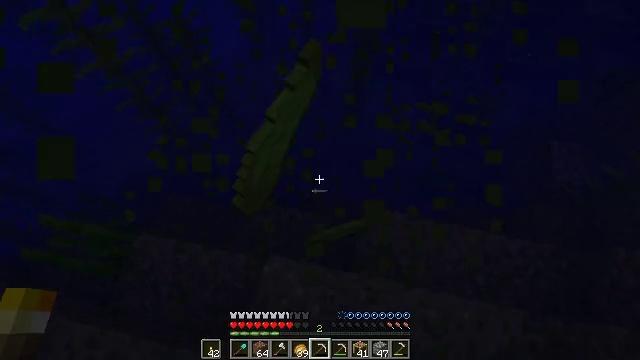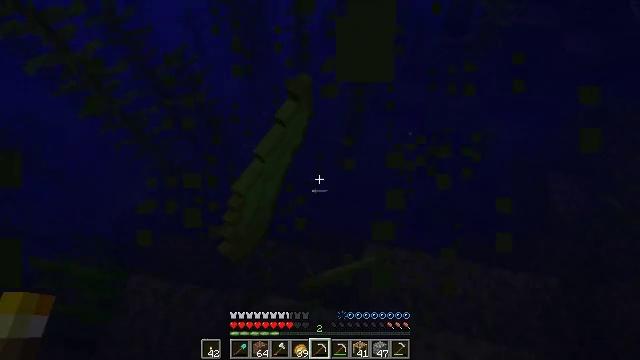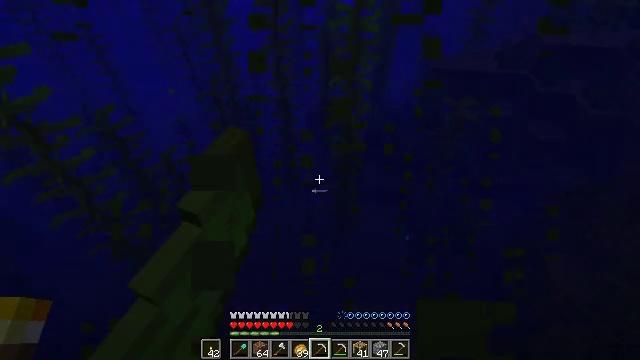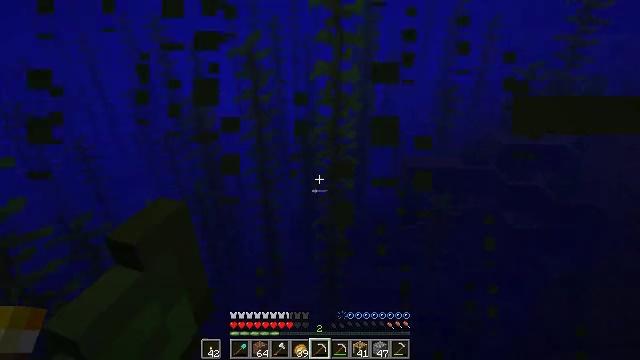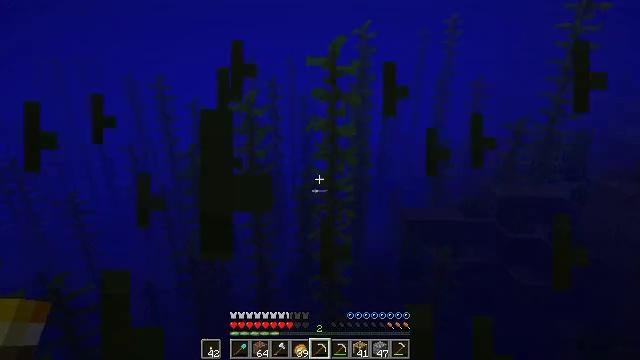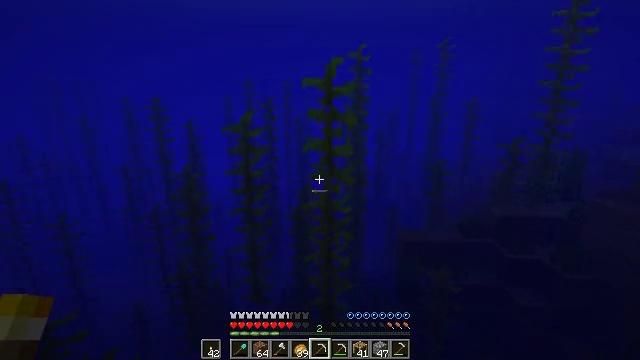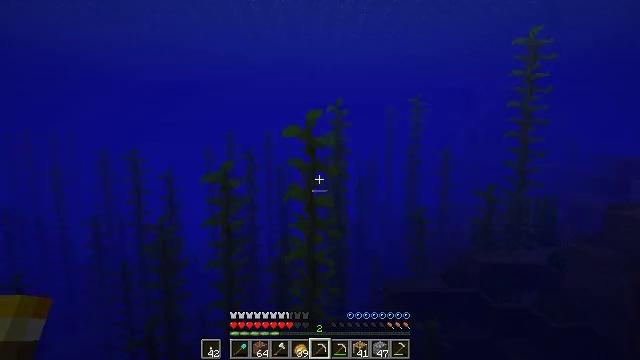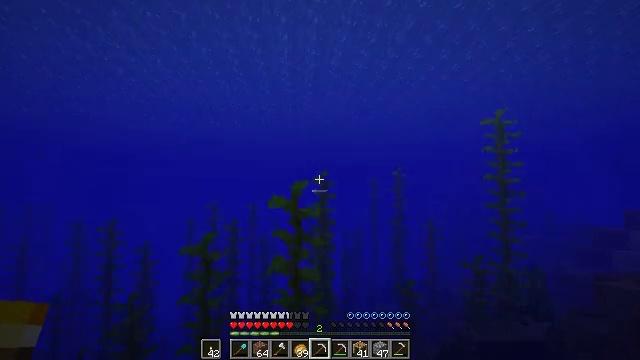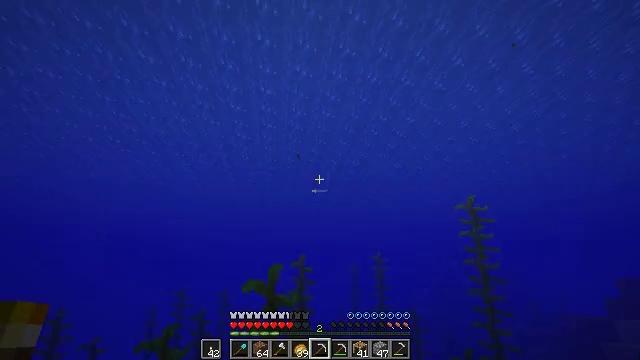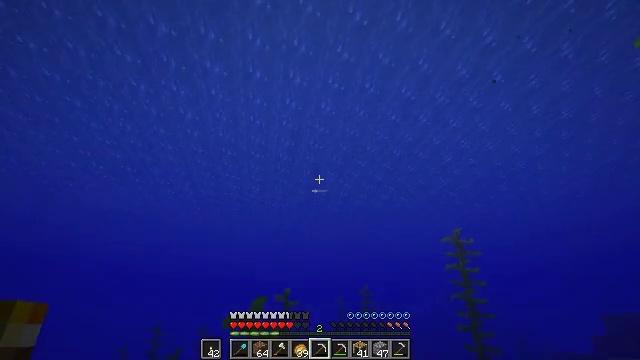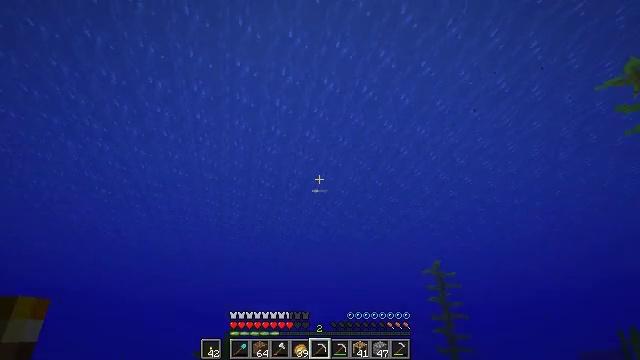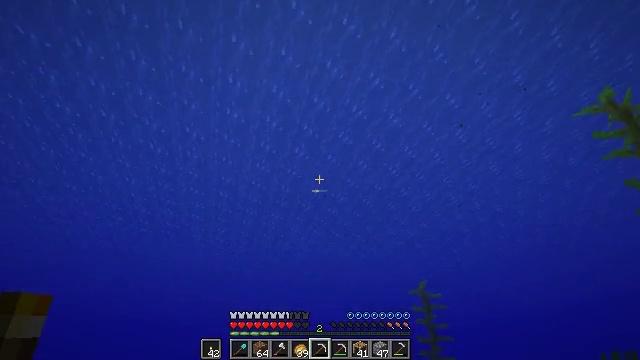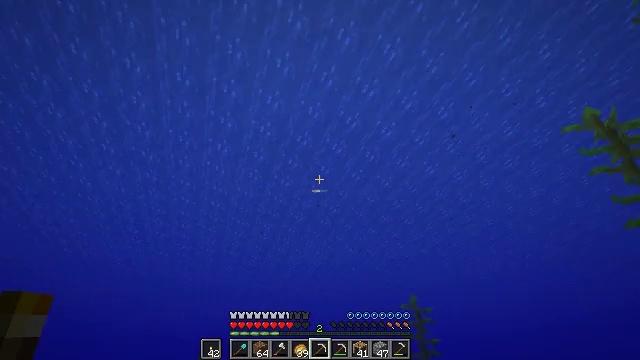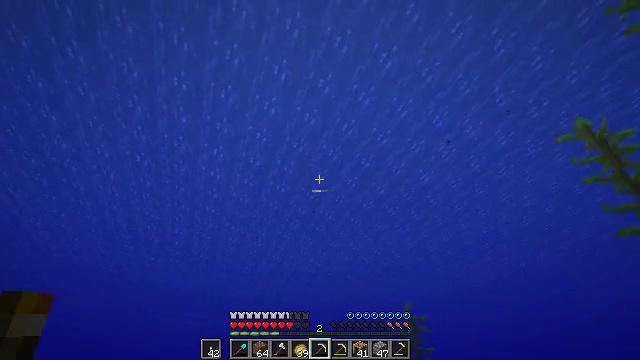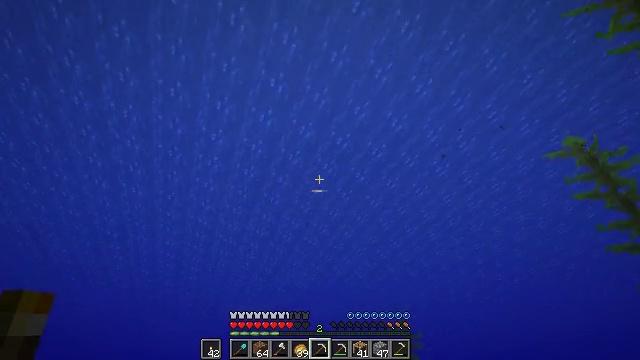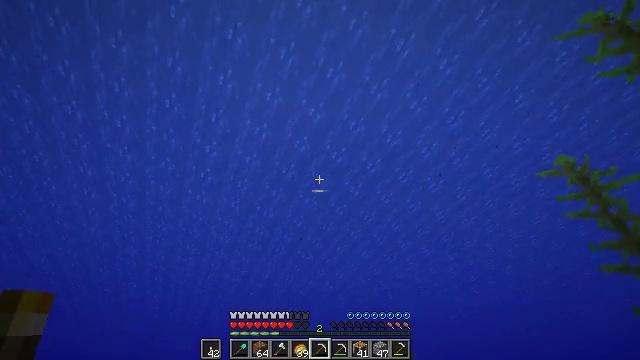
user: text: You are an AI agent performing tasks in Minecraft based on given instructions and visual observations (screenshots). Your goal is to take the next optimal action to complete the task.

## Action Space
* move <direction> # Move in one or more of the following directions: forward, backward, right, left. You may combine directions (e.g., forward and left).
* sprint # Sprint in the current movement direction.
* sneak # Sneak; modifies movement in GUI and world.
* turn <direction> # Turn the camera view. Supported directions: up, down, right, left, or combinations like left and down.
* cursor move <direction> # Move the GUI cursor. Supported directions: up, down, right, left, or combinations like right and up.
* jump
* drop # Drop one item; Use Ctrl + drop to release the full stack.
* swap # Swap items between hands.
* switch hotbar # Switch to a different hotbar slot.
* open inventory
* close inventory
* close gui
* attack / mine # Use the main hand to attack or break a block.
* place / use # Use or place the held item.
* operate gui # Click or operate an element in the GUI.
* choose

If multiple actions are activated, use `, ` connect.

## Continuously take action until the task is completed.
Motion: motion action
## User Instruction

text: Dive and mine the kelp.
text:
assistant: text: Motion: move forward, turn right and up, attack / mine
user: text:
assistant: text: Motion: move forward, turn right and up
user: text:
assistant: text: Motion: move forward, turn right and up
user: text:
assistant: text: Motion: move forward, turn up
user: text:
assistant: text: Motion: turn up, attack / mine
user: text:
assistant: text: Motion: turn right and up, attack / mine
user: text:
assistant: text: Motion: turn right and up, attack / mine
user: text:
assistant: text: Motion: turn right and up
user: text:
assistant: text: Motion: turn right and up
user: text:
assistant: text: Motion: turn right and up
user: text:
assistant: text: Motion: turn right and up
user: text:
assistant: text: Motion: turn right and up
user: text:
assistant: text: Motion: turn right and up
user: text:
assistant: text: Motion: turn right and up, jump
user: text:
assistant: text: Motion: turn right and up, jump
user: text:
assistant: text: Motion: turn right and up, jump
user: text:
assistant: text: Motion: turn right and up, jump
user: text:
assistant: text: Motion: turn right and up, jump
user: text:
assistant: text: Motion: turn right and down, jump
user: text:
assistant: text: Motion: turn right and down, jump
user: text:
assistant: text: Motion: turn right and down, jump
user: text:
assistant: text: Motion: turn right and down, jump
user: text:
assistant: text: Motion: turn right and down, jump
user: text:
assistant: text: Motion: move forward, turn right and down, jump
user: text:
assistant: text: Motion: move forward, turn right and down, jump
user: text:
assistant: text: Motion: move forward, turn right and down, jump
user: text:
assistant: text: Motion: move forward, turn down, jump
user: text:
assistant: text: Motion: move forward, jump
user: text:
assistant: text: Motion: move forward, jump
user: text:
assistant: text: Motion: move forward, jump